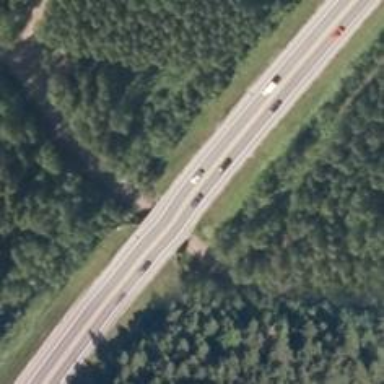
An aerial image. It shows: Motorway bridge with asphalt surface. It is part of trunk highway.